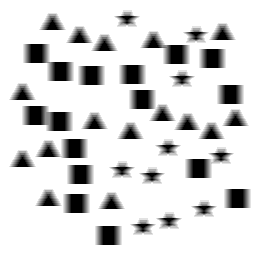
Squares: 16
Triangles: 16
Stars: 10
Total shapes: 42